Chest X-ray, PA view. Patient: 56 years old, sex M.
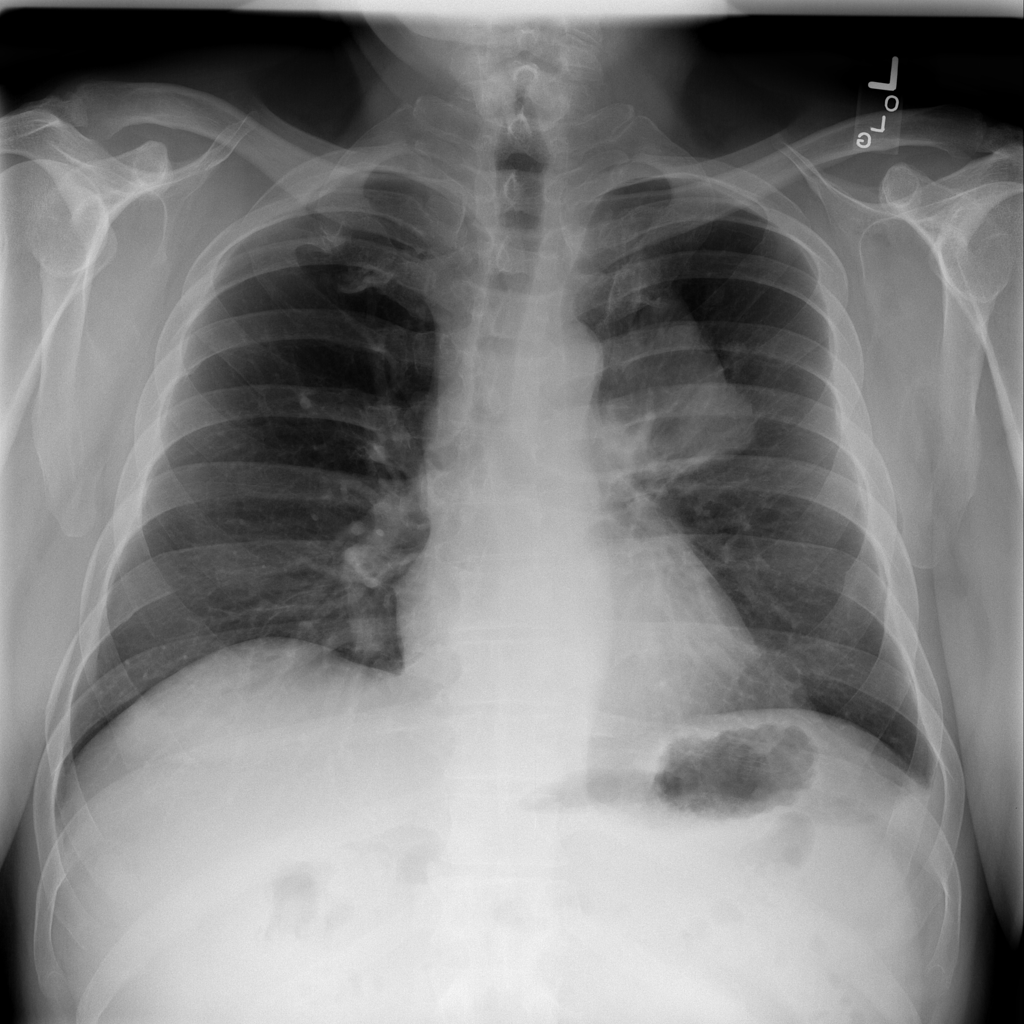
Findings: Effusion, Mass